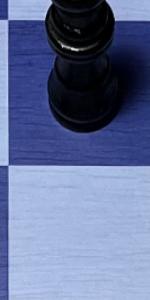
Label: Empty